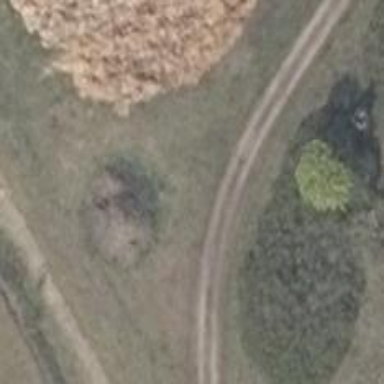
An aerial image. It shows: Dirt track road with grade 3 tracktype.